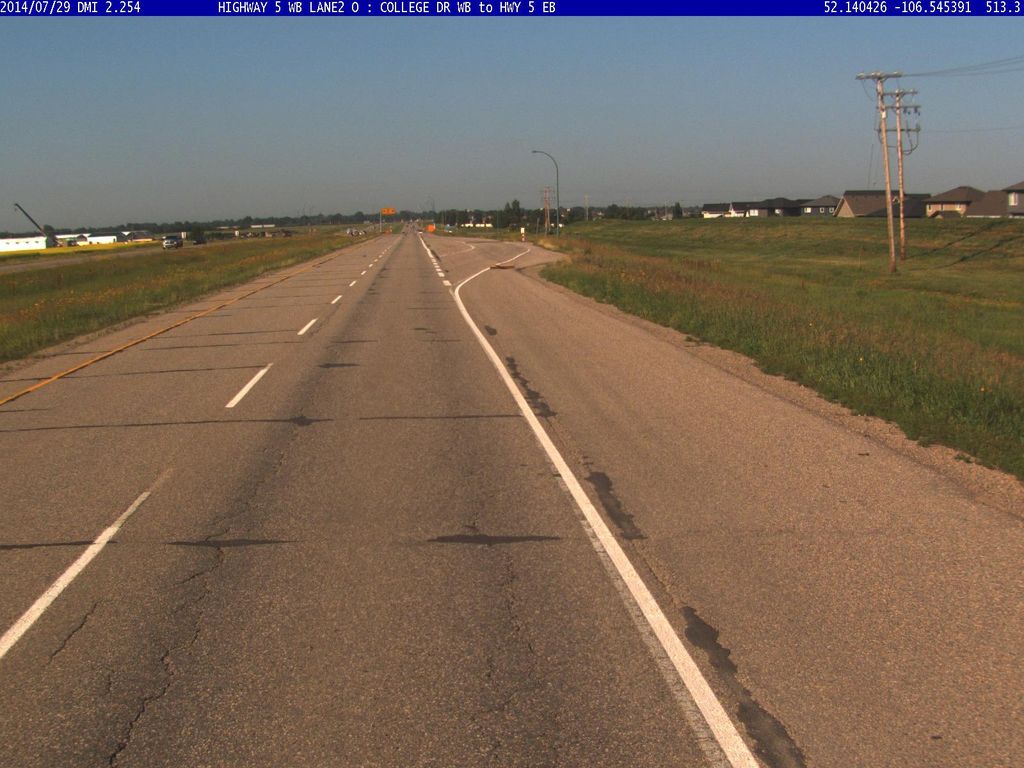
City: saskatoon